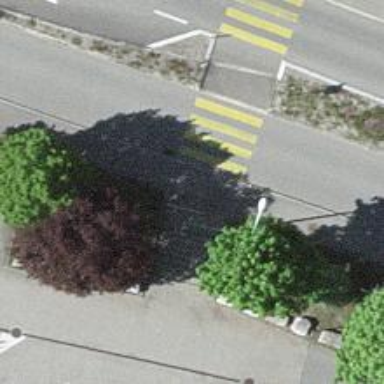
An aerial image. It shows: Set of steps on the road.